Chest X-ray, PA view. Patient: 33 years old, sex F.
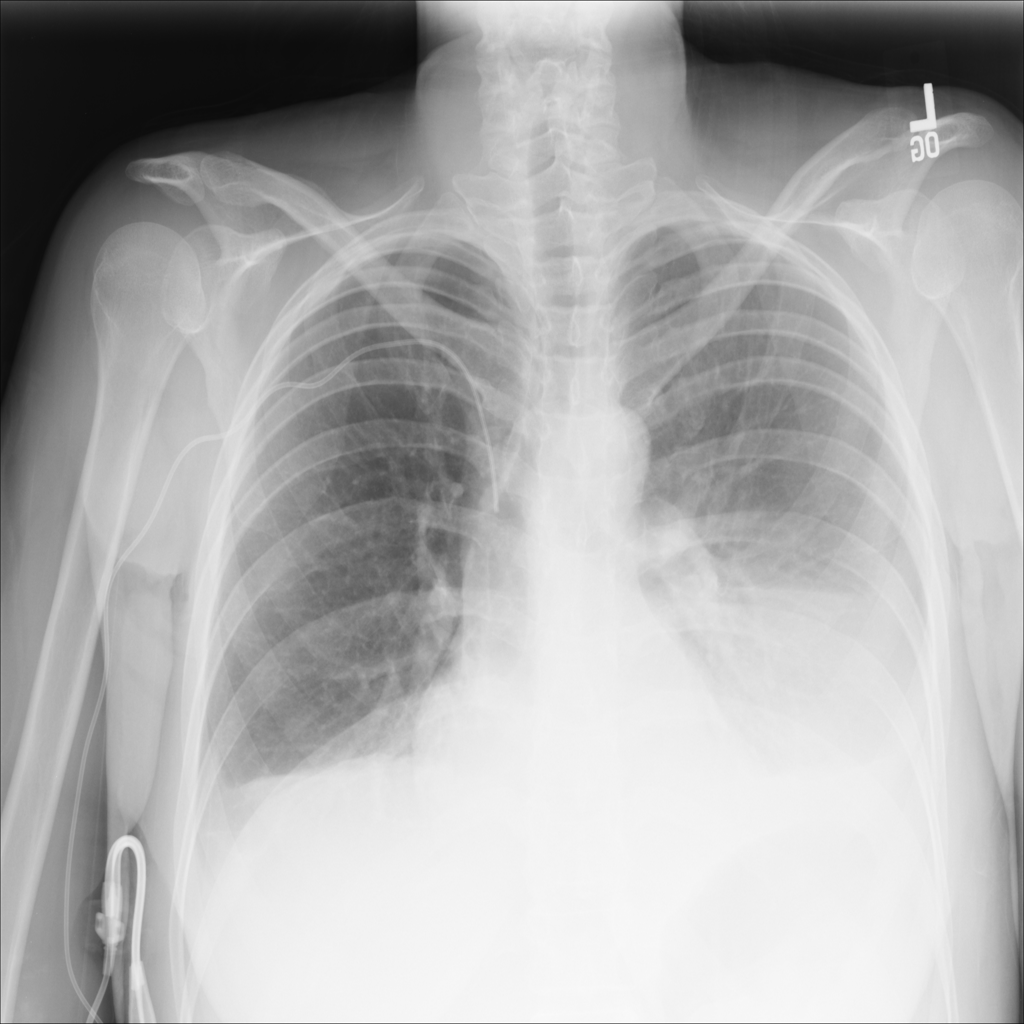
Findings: Consolidation, Pneumonia